Question: I heard that nesting of 'enum' is not possible in C#. Then how can convert the following structure to a class hierarchy or something else. So I want the class to act as an 'enum'

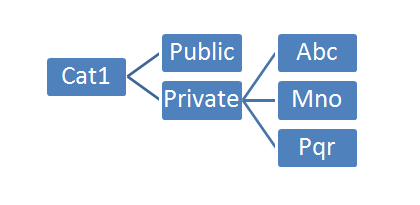
Answer: nested classes and const fields
'''
class Cat1
{
public const int Public = 1;
public class Private
{
public const int Abc = 2;
public const int Mno = 3;
public const int Pqr = 4;
}
}
'''